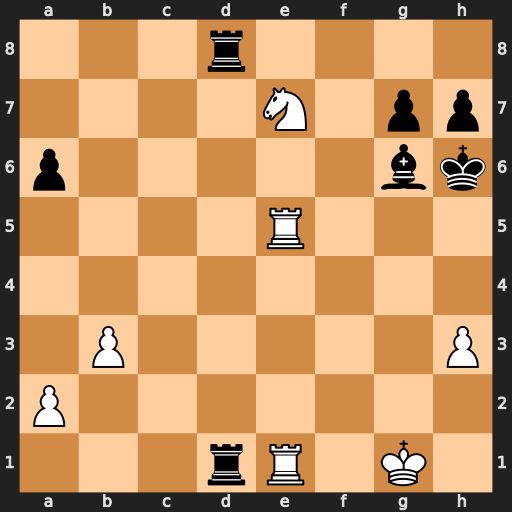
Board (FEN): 3r4/4N1pp/p5bk/4R3/8/1P5P/P7/3rR1K1
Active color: w
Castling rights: -
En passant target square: -
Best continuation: Ng8+ Rxg8 Rxd1